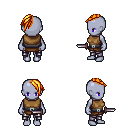
a pixel art fantasy rpg character, female body template, dark elf, purple skin, leather chest armor, metal pants, light blonde long mohawk hairstyle, dagger, four views (front, back, left, right), 2x2 character sprite sheet, small pixel art, hard edges, no anti-aliasing